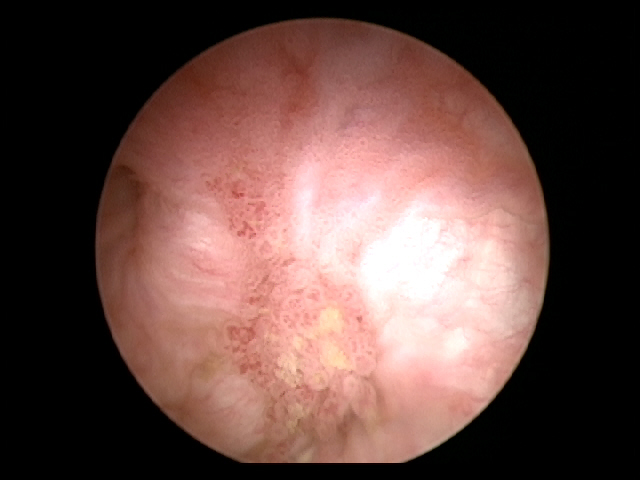
Modality: WLC
Class: Malignant
Subclass: HighGradePapillary
Lesion: L1
Stage: T1
Morphology: Papillary
Bladder cancer association: Yes